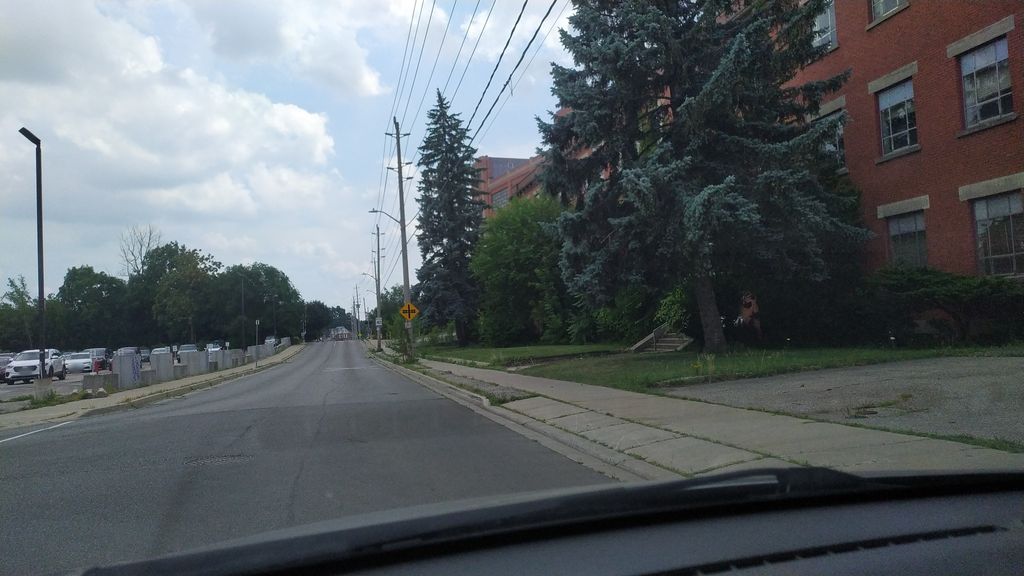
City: kitchener-waterloo